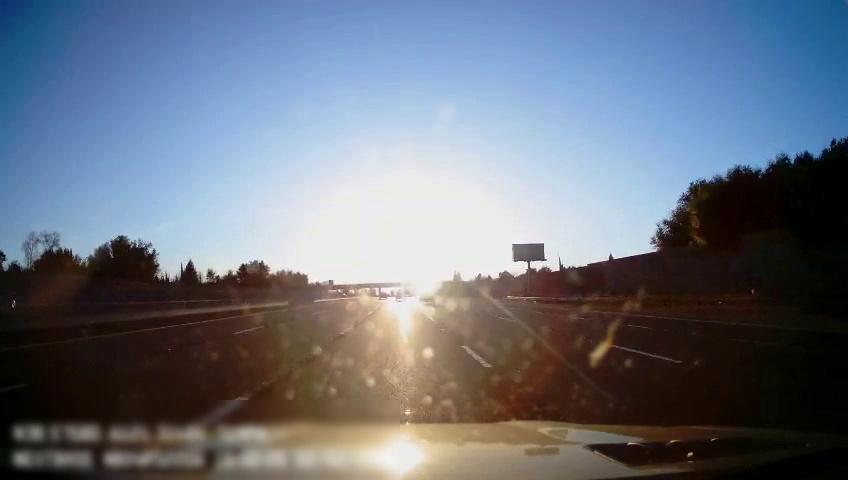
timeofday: Day
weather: Sunny
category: Drivable Space
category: Vehicles | SUV
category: Vehicles | Car
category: Vehicles | SUV
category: Lanes | Alternate Lane
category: Lanes | Alternate Lane
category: Lanes | Current Lane
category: Lanes | Current Lane
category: Lanes | Alternate Lane
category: Lanes | Alternate Lane
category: Lanes | Alternate Lane
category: Traffic | Signs